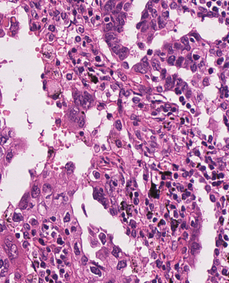
Tumor epithelial tissue: yes
Tumor-associated stroma tissue: yes
Normal tissue: no